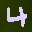
Label: 4